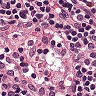
Metastatic tissue present: no